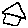
Label: house